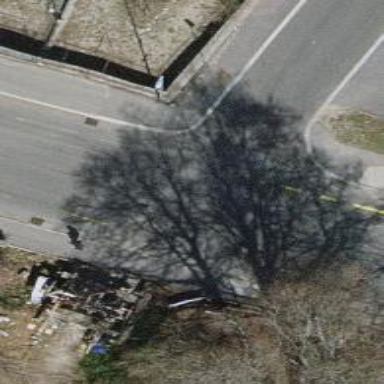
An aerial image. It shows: Unmarked crossing on asphalt footway.